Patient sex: M
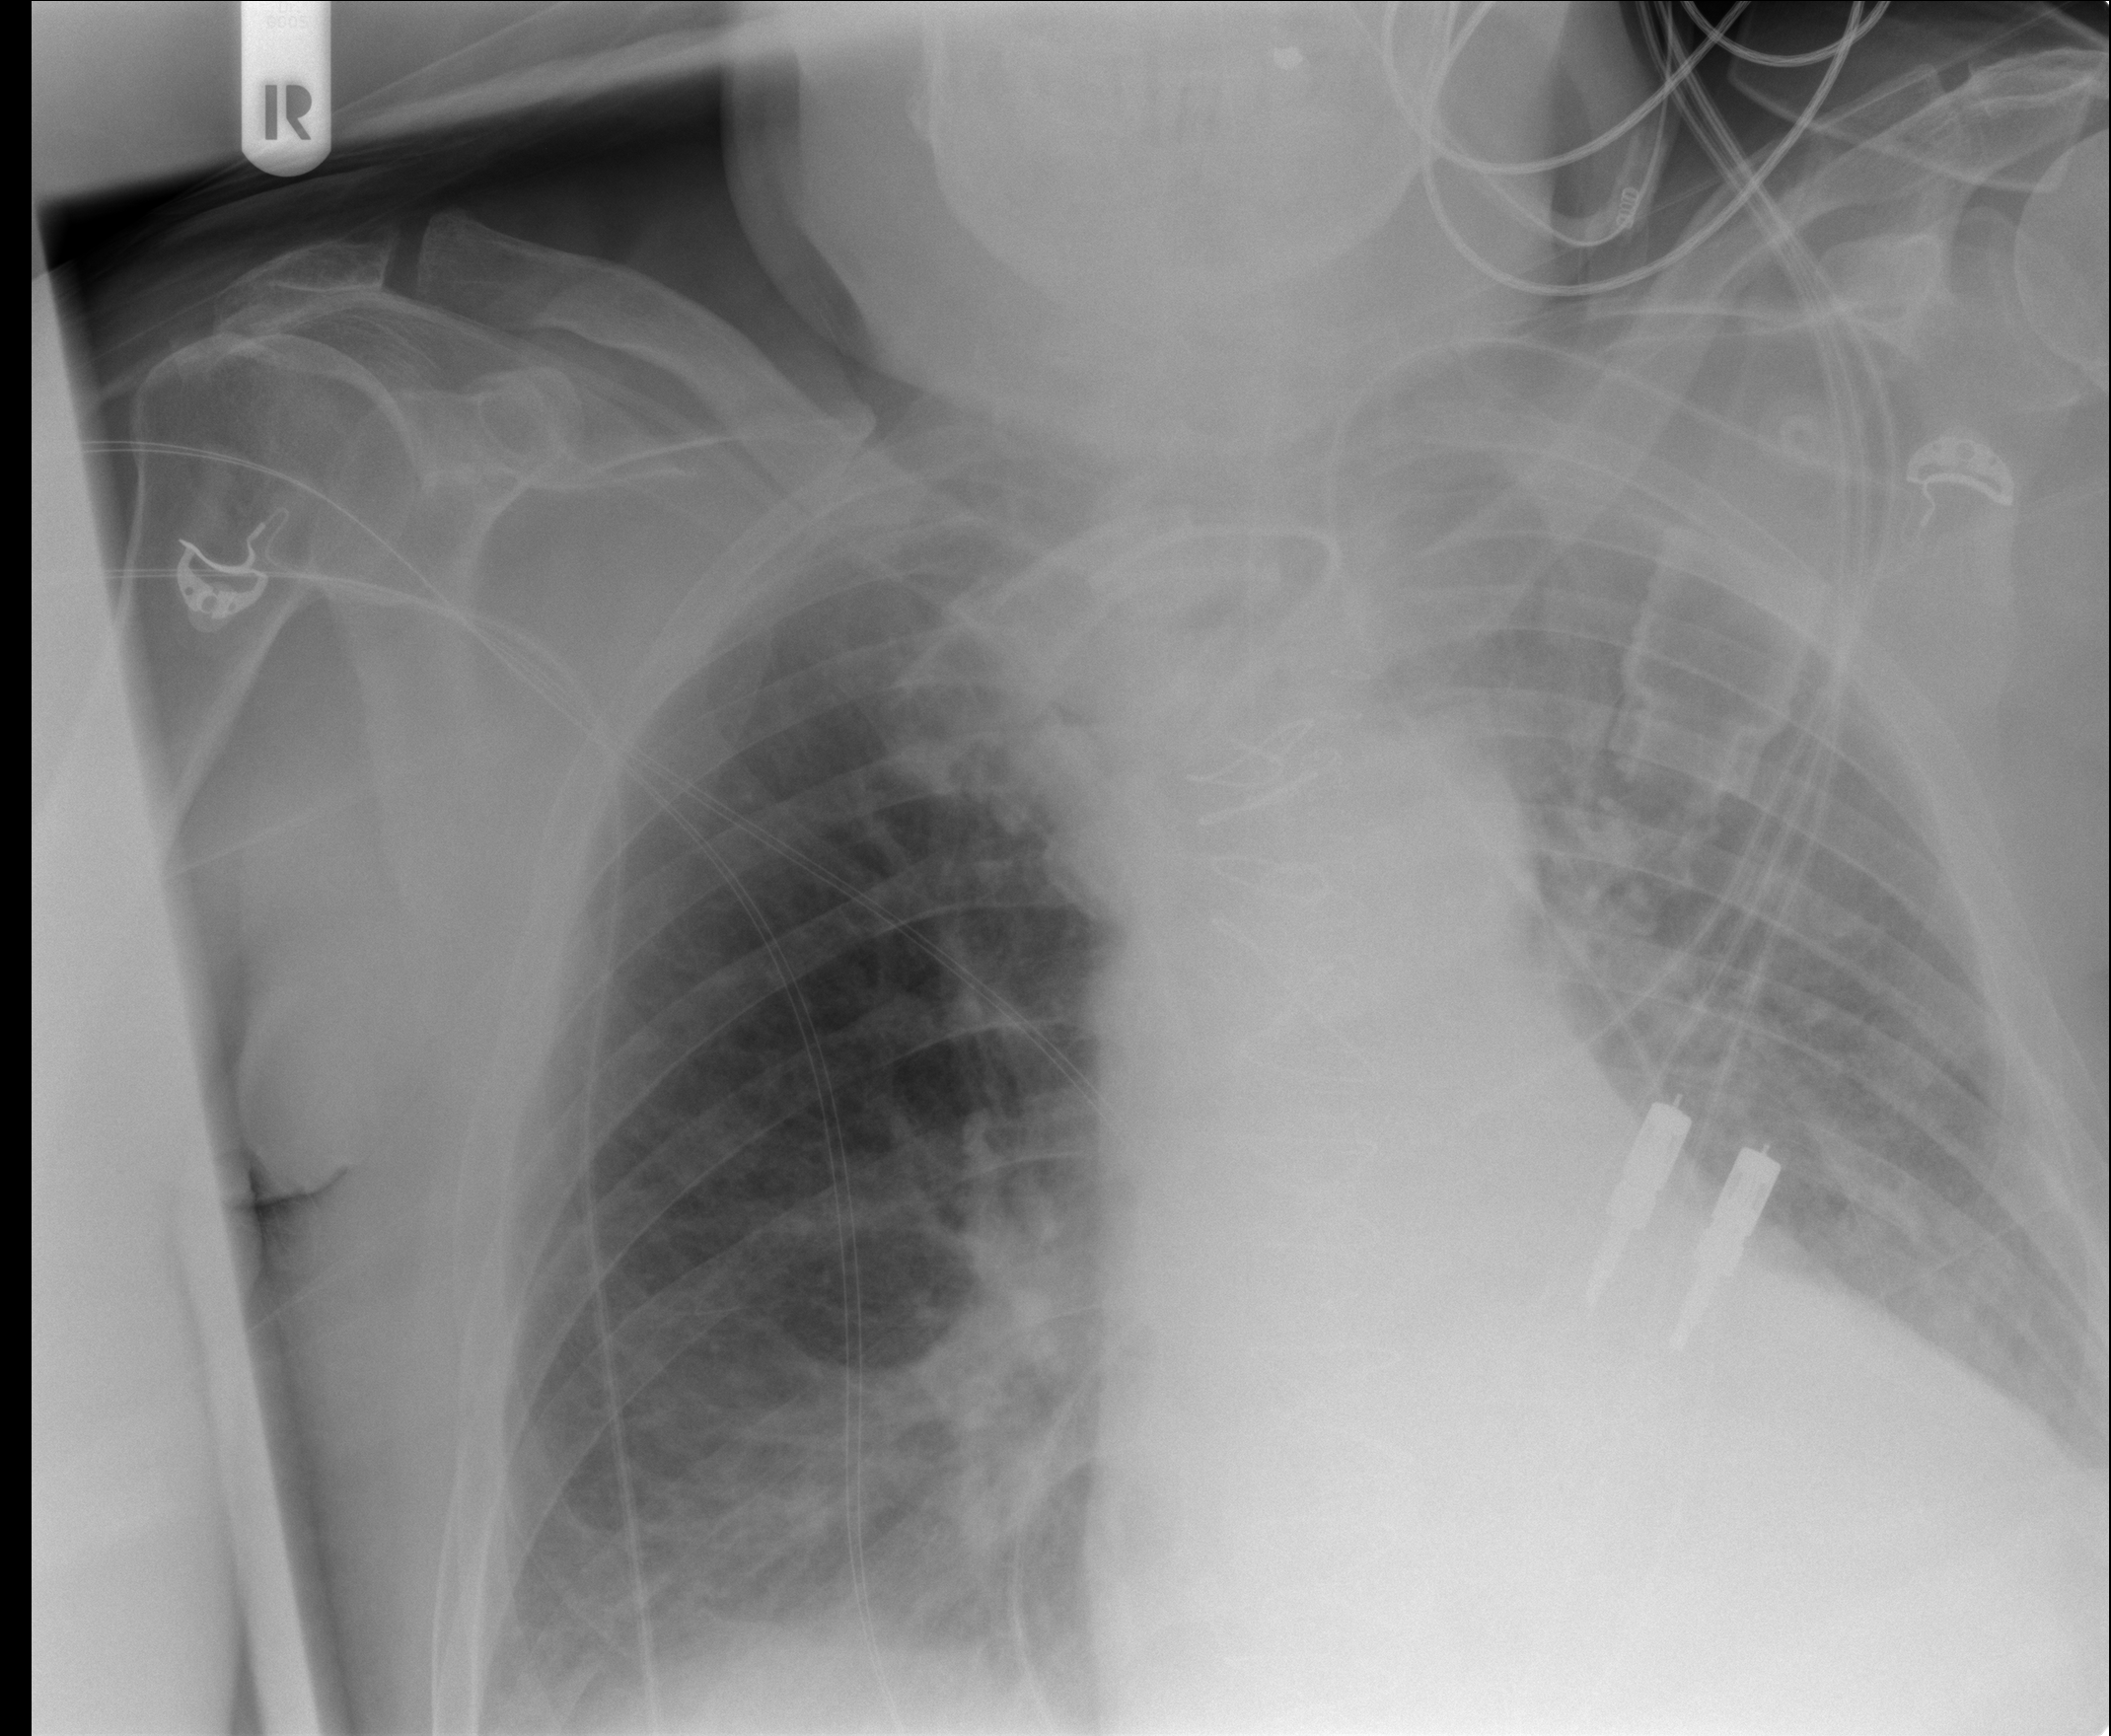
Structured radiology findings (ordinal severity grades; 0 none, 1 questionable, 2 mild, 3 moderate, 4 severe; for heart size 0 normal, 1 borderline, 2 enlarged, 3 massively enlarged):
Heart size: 1
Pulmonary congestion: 2
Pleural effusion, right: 1
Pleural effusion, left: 2
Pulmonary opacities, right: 0
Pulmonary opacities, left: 0
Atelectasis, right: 2
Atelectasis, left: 2